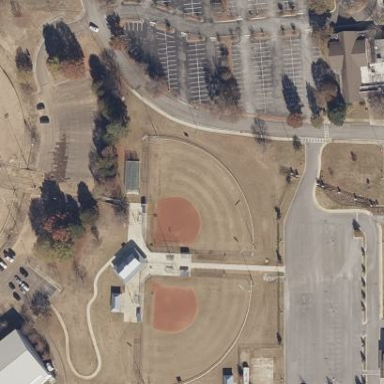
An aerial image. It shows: Baseball pitch for leisure land.